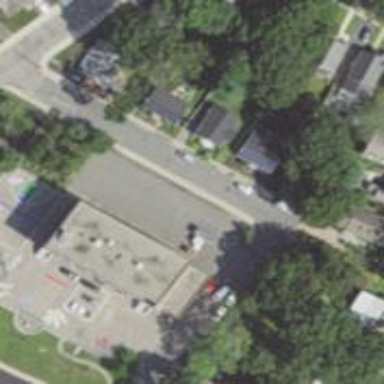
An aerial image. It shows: School.